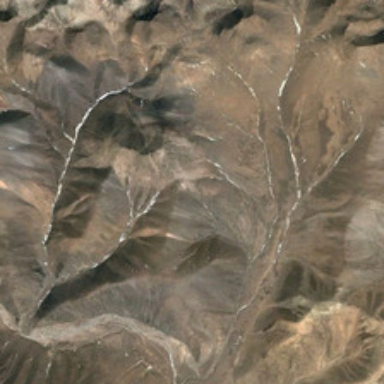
It is a piece of yellow mountains .